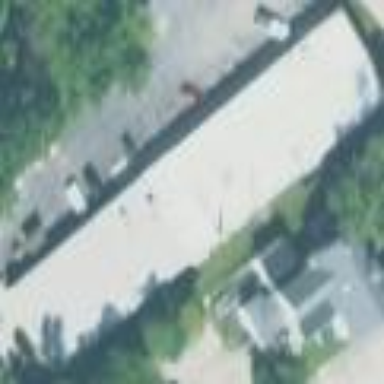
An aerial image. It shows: Commercial building.